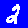
Digit: 2